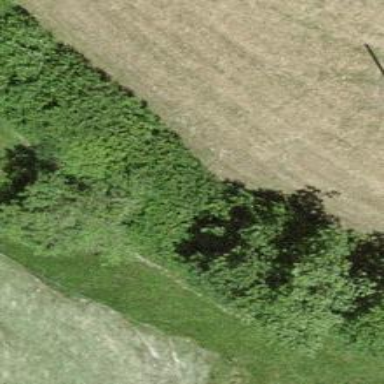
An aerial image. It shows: Hedge barrier.